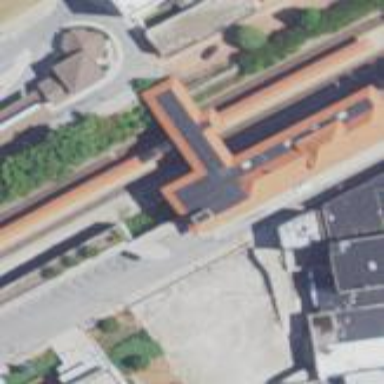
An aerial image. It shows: View of roof of building.